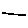
Label: line